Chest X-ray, PA view. Patient: 45 years old, sex M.
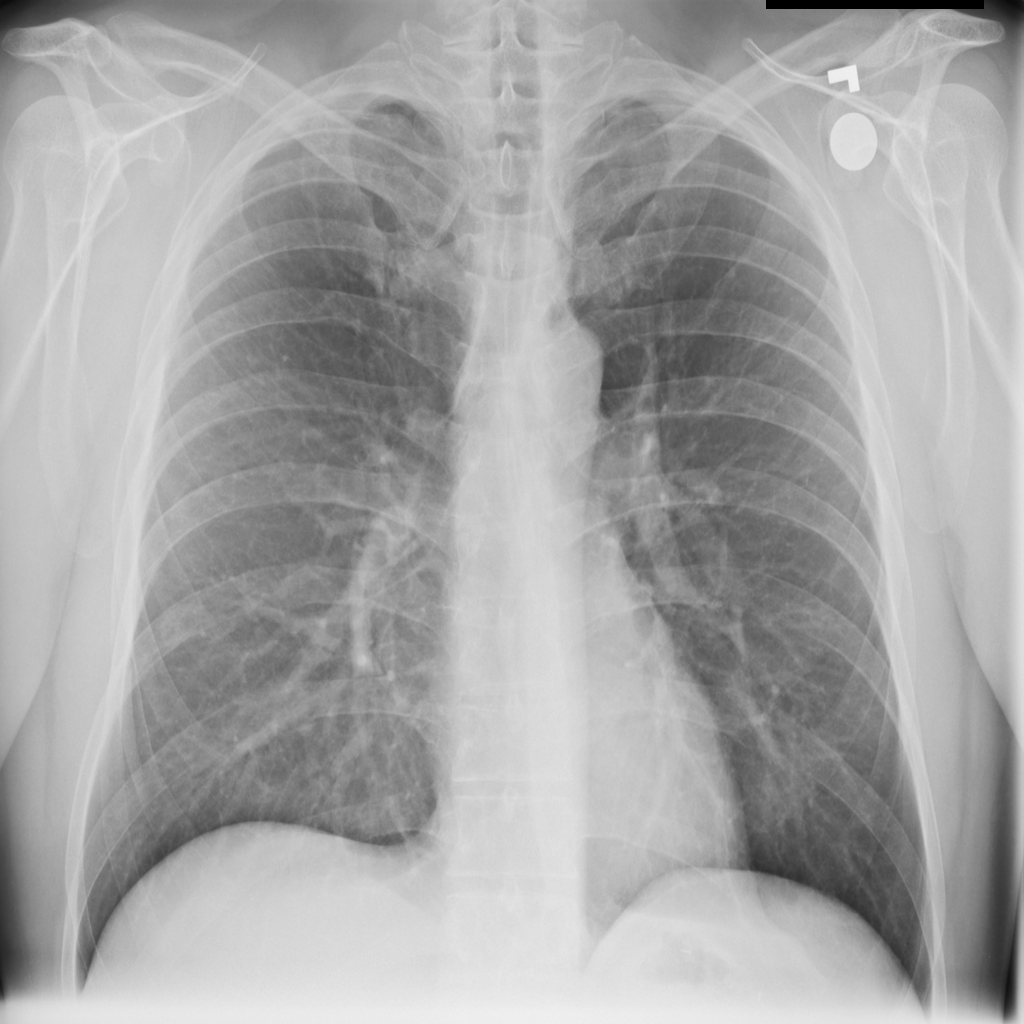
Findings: No Finding